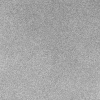
Atmospheric dust classification: dusty